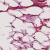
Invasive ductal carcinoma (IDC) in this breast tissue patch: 0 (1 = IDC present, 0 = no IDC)